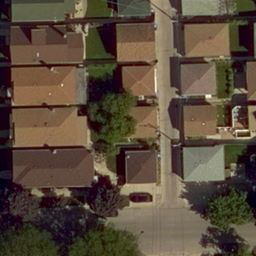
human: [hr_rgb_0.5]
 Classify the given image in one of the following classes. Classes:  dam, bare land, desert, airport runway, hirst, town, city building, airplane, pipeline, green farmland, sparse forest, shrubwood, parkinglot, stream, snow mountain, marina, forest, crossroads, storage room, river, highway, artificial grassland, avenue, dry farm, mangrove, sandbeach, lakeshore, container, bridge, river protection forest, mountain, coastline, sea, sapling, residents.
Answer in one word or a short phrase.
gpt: residents